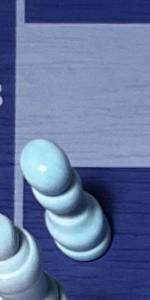
Label: Pawn_White